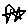
Label: star